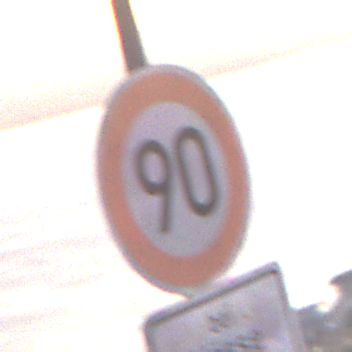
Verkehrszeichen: Geschwindigkeit90
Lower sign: BeiNaesse
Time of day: Dawn
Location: Outdoor (RoadRail)
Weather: Clear
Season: NotSpecified
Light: Natural